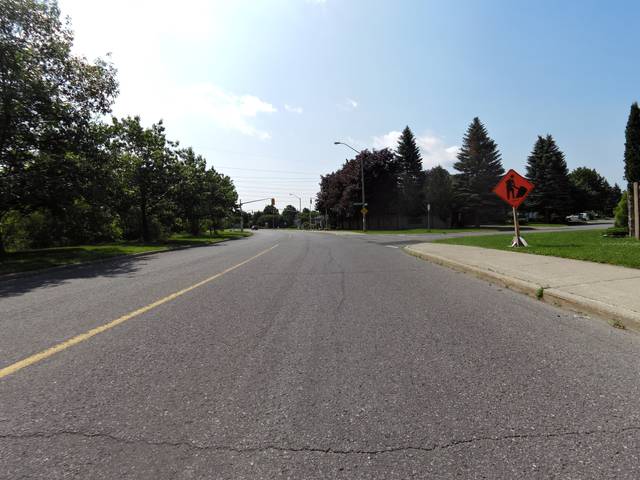
Region: Canada
Coordinates: 45.34, -75.772